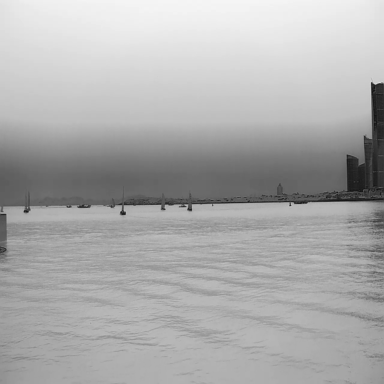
There are eight sailboats in the infrared image.